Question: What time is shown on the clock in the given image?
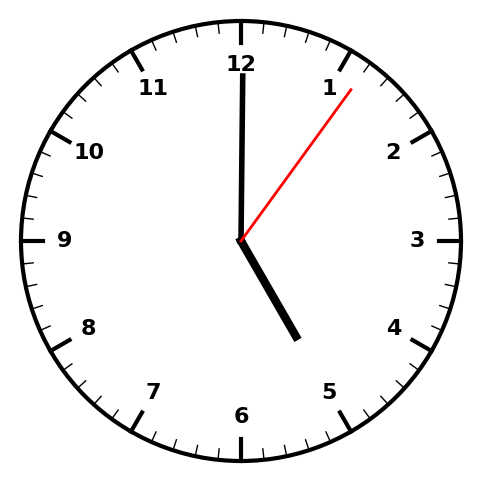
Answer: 05:00:06